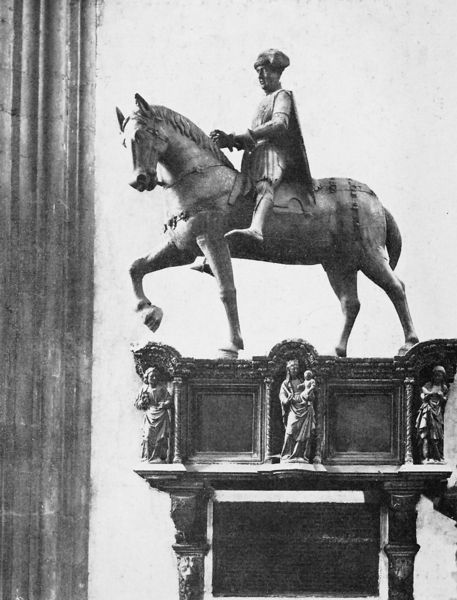
Titel: Reiterstandbild des Paolo Savelli
Standort: Venedig, Frarikirche (EU - I - Venetien)
Schlagwörter: mann, hut, säule, sockel, kirche, pferd, reiter, engel, foto, altar, christus, mittelalter, maria, reiterstandbild, jesuskind, muttergottes, hu